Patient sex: M
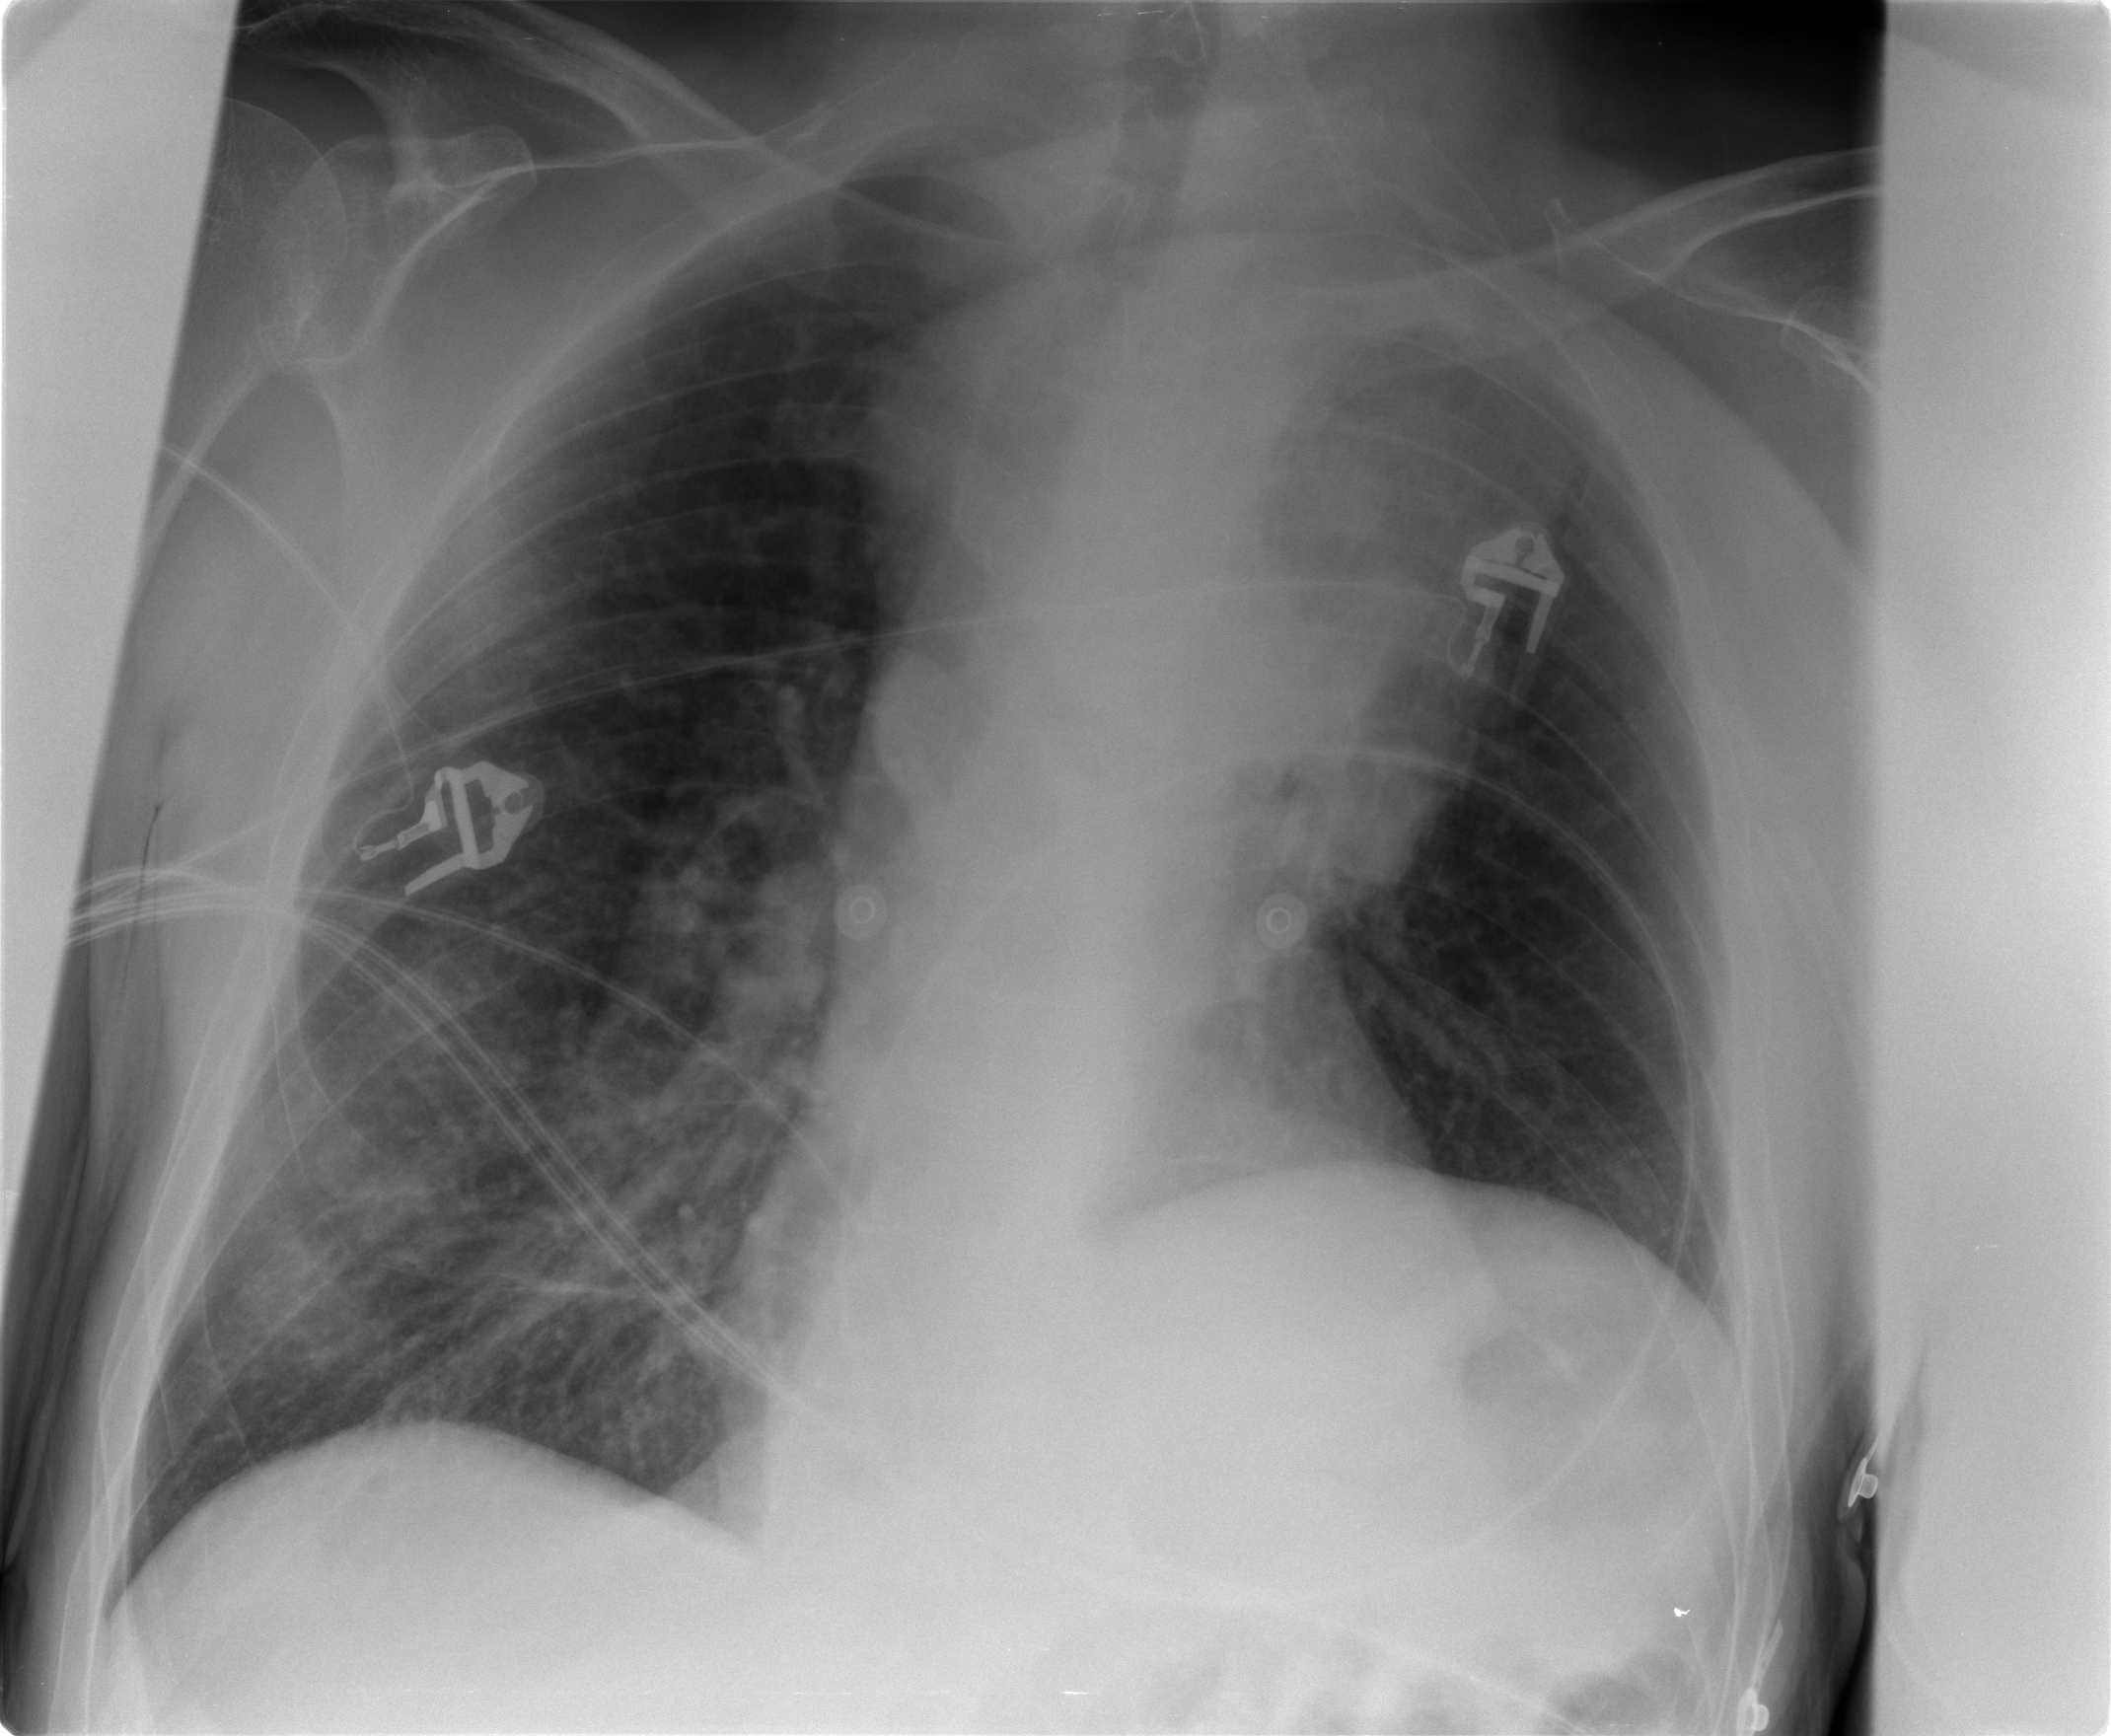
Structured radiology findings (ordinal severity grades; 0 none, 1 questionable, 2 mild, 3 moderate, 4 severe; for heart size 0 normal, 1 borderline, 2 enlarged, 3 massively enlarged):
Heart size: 0
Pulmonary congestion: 0
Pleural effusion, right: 0
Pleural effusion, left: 0
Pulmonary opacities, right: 1
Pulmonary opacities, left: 0
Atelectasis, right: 1
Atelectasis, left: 0